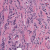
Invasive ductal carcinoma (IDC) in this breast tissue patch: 0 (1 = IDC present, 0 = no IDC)